Interaction volume radius: 10 \u00c5
Interaction volume height: 10 \u00c5
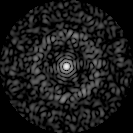
Disorder parameter: 0.8454